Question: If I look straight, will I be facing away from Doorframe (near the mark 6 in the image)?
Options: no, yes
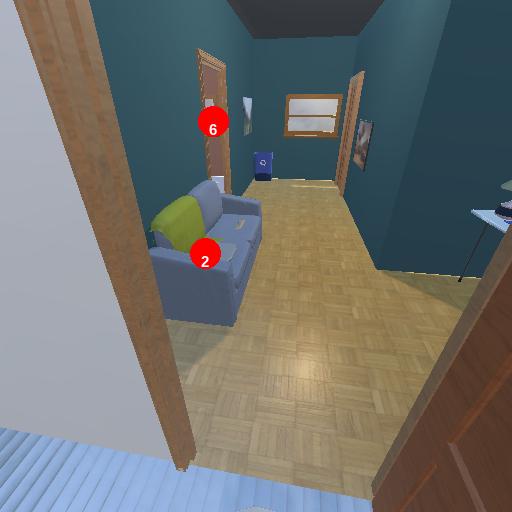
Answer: no